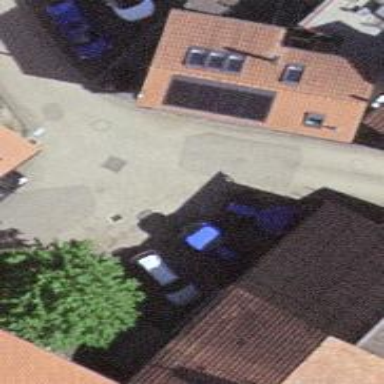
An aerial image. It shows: Post box is visible.